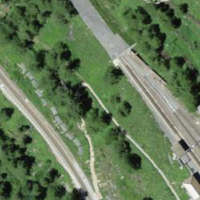
EUNIS habitat code: 31
Species observed at this site:
Rhododendron ferrugineum
Parnassia palustris
Mitopus morio
Rumex alpinus
Euphorbia cyparissias